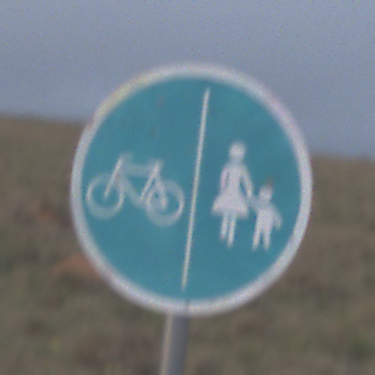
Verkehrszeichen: GetrennterRadUndGehwegRadwegLinks
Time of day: SunriseSunset
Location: Outdoor (Nature)
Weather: Overcast
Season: NotSpecified
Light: Natural